Question: I am reading a 2048 project written in Swift, I am using Xcode beta 3.
Here is a closure in Swift, with 'direction' being a 'MoveDirection'
'''
let coordinateGenerator: (Int) -> [(Int, Int)] = { (iteration: Int) -> [(Int, Int)] in
let buffer = Array<(Int, Int)>(count:self.dimension, repeatedValue: (0, 0))
for i in 0..<self.dimension {
switch direction {
case .Up: buffer[i] = (i, iteration)
case .Down: buffer[i] = (self.dimension - i - 1, iteration)
case .Left: buffer[i] = (iteration, i)
case .Right: buffer[i] = (iteration, self.dimension - i - 1)
}
}
return buffer
}
'''
the 'MoveDirection' enum is given below:
'''
enum MoveDirection {
case Up
case Down
case Left
case Right
}
'''
Xcode beta 3 gives the following errors :

is it just a beta 3 problem?
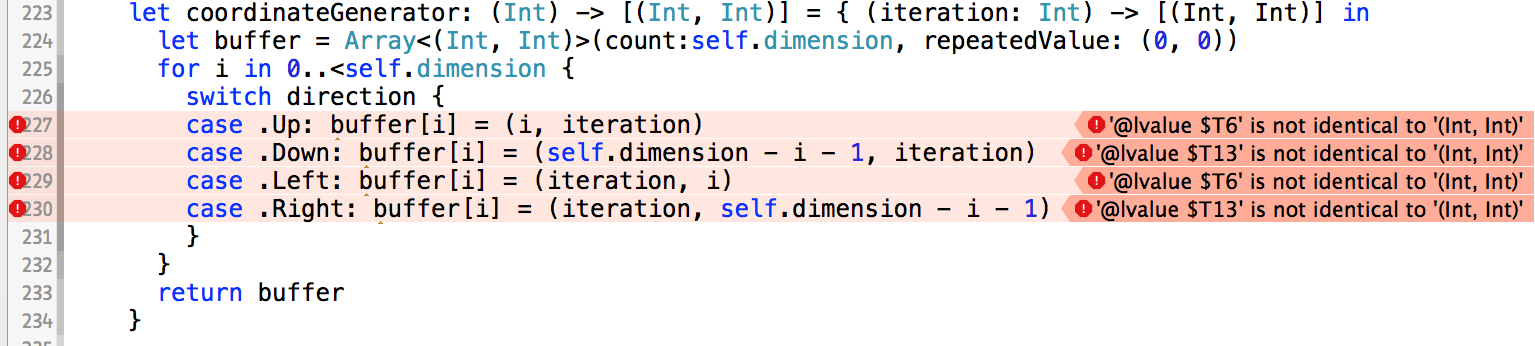
Answer: My guess would be that this is just poor error reporting, and that the actual error is that you're mutating an immutable array. Try changing it to:
'''
var buffer = [(Int, Int)](...
'''
Instead of using let.